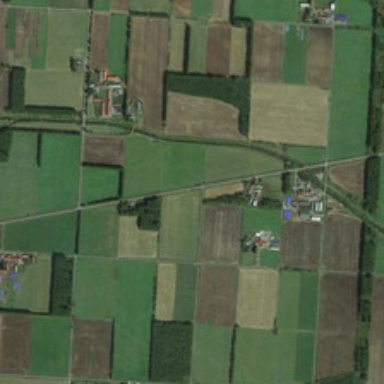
Many pieces of farmlands and some sparse buildings are together .